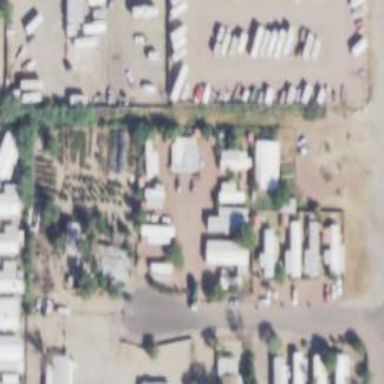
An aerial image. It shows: Residential area known as trailer park.